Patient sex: M
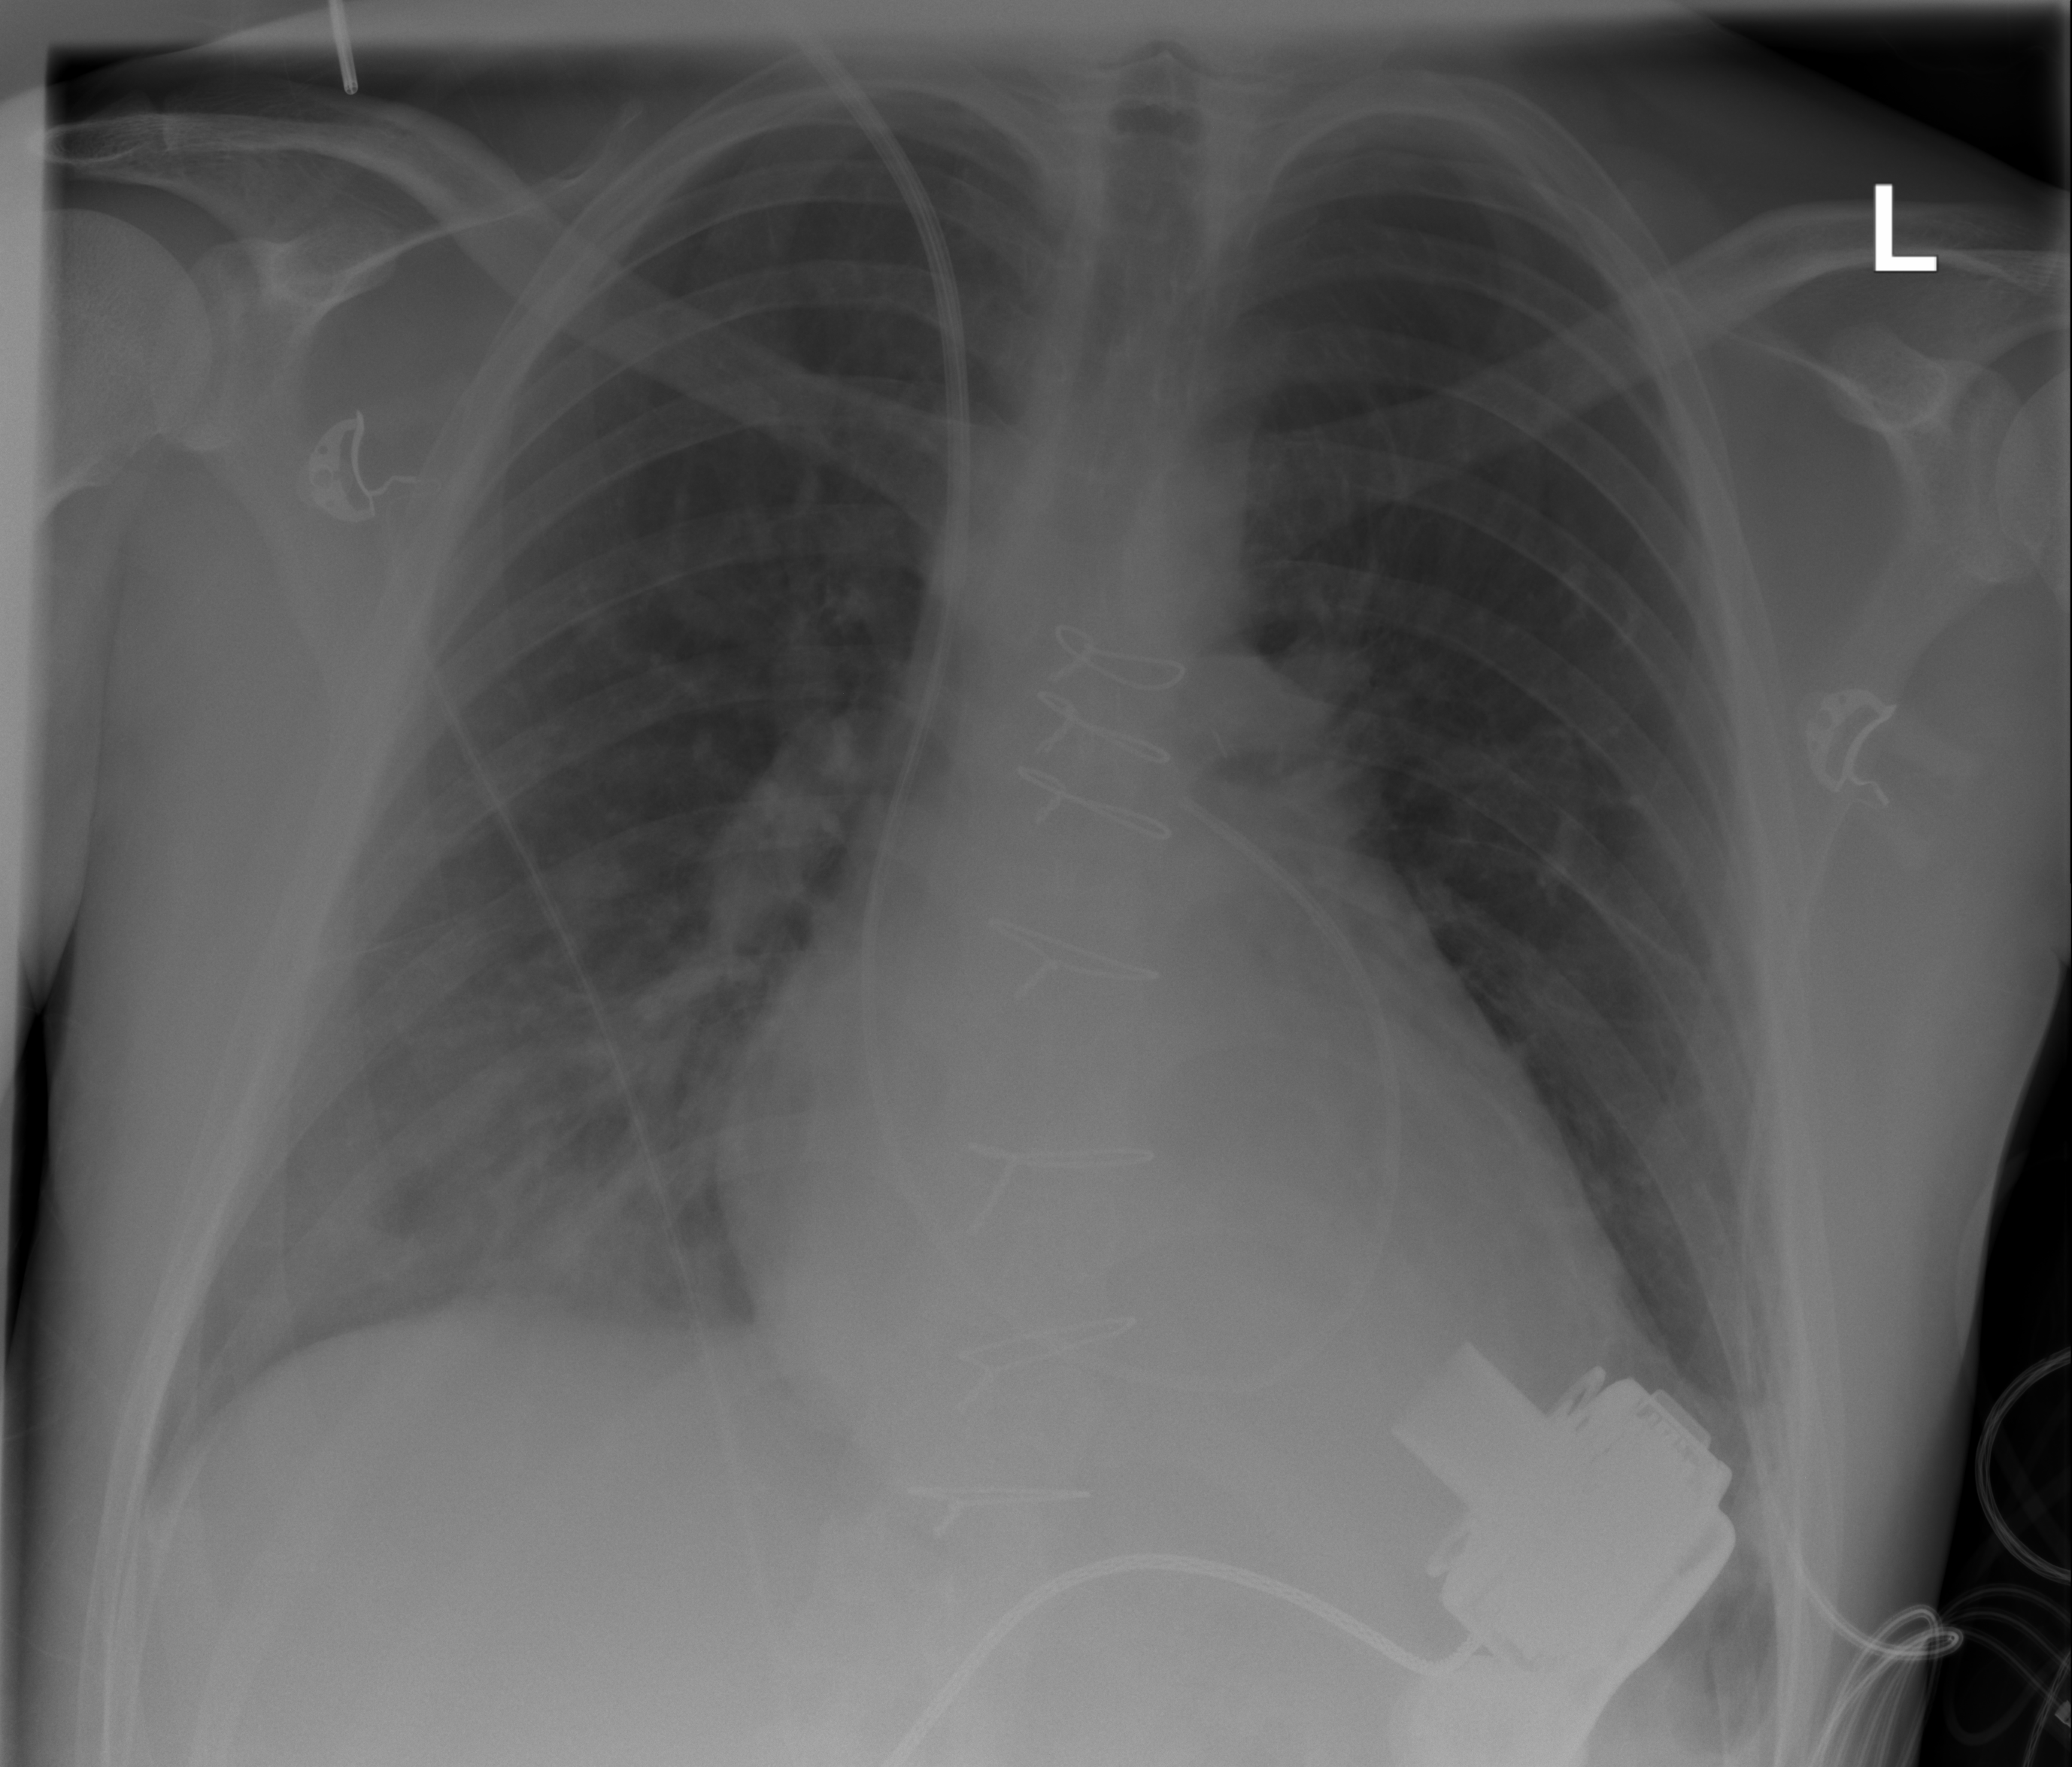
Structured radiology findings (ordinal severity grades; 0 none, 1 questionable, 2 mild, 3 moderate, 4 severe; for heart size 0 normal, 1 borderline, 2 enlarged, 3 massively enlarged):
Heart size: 2
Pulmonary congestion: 0
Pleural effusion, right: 0
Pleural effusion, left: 0
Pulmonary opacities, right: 2
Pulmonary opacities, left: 0
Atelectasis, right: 2
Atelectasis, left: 2